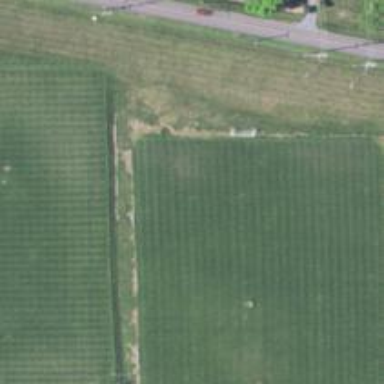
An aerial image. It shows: Athletics pitch for leisure land sports.